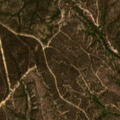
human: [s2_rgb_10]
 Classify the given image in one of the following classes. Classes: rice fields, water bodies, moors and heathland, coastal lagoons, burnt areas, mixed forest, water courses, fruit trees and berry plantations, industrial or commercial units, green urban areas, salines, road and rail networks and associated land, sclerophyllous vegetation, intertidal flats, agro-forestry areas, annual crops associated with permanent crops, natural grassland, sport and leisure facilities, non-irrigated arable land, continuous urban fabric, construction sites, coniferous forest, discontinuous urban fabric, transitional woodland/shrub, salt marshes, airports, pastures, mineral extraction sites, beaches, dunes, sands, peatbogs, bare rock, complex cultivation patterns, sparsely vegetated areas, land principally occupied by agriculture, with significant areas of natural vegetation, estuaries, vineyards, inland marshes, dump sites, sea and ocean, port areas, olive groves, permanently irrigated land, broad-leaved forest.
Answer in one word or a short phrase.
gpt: broad-leaved forest, mixed forest